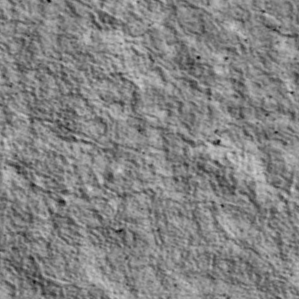
Label: non_frost